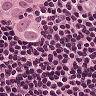
Metastatic tissue present: yes